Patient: sex M, age 71
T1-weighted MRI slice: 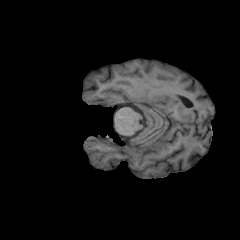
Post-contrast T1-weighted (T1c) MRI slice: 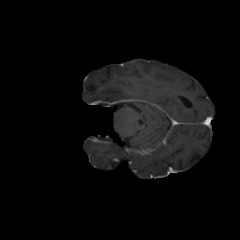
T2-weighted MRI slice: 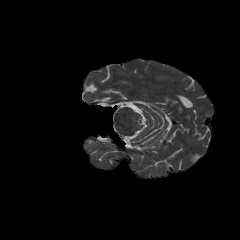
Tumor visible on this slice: no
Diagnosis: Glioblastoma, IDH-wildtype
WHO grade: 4